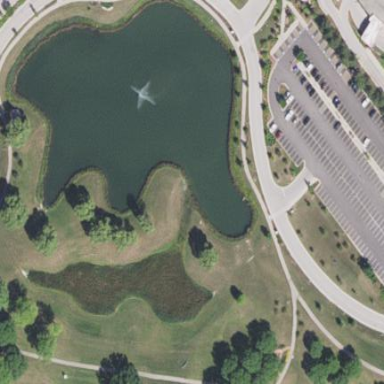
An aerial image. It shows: Pond with natural water.